Question: Hi i developed my application but the current storyboard is not showing properly when i test in on the iphone.
Also the storyboard icon is shown as grey when i select it what does it means???
Here is a screenshot.

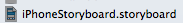
Answer: I deleted all the folder Library->Developer->Xcode->DerivedLibrary
then cleaned the project and after that the app run perfectly in my device.